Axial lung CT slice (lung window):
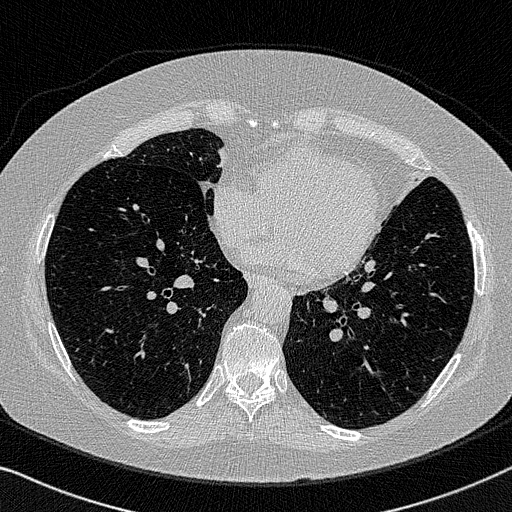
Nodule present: no